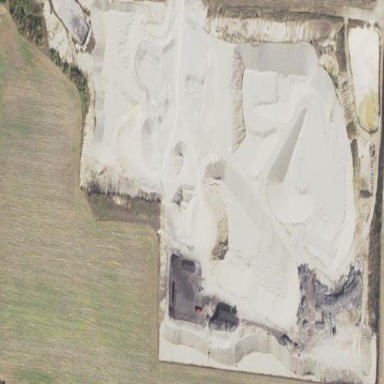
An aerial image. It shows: Quarry area.